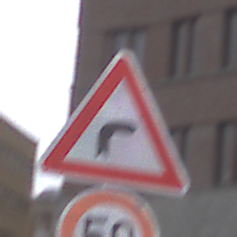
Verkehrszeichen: KurveRechts
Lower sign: Geschwindigkeit50
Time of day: MorningAfternoon
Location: Outdoor (Urban)
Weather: Overcast
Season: NotSpecified
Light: Natural